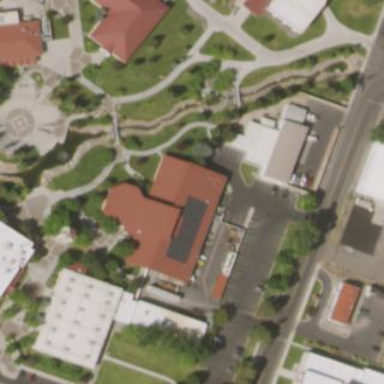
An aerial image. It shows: College building.